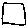
Label: square